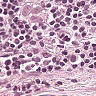
Metastatic tissue present: yes